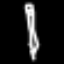
Label: pencil